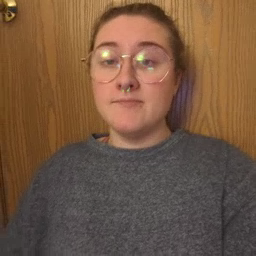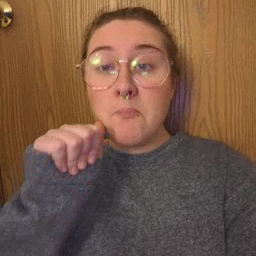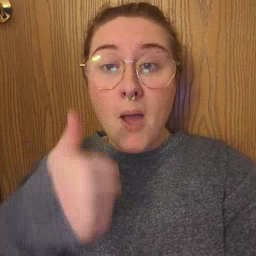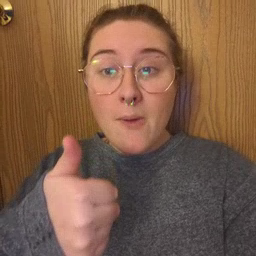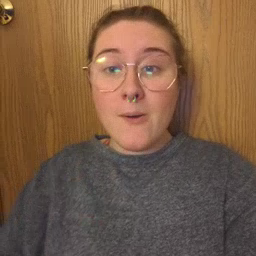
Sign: tomorrow